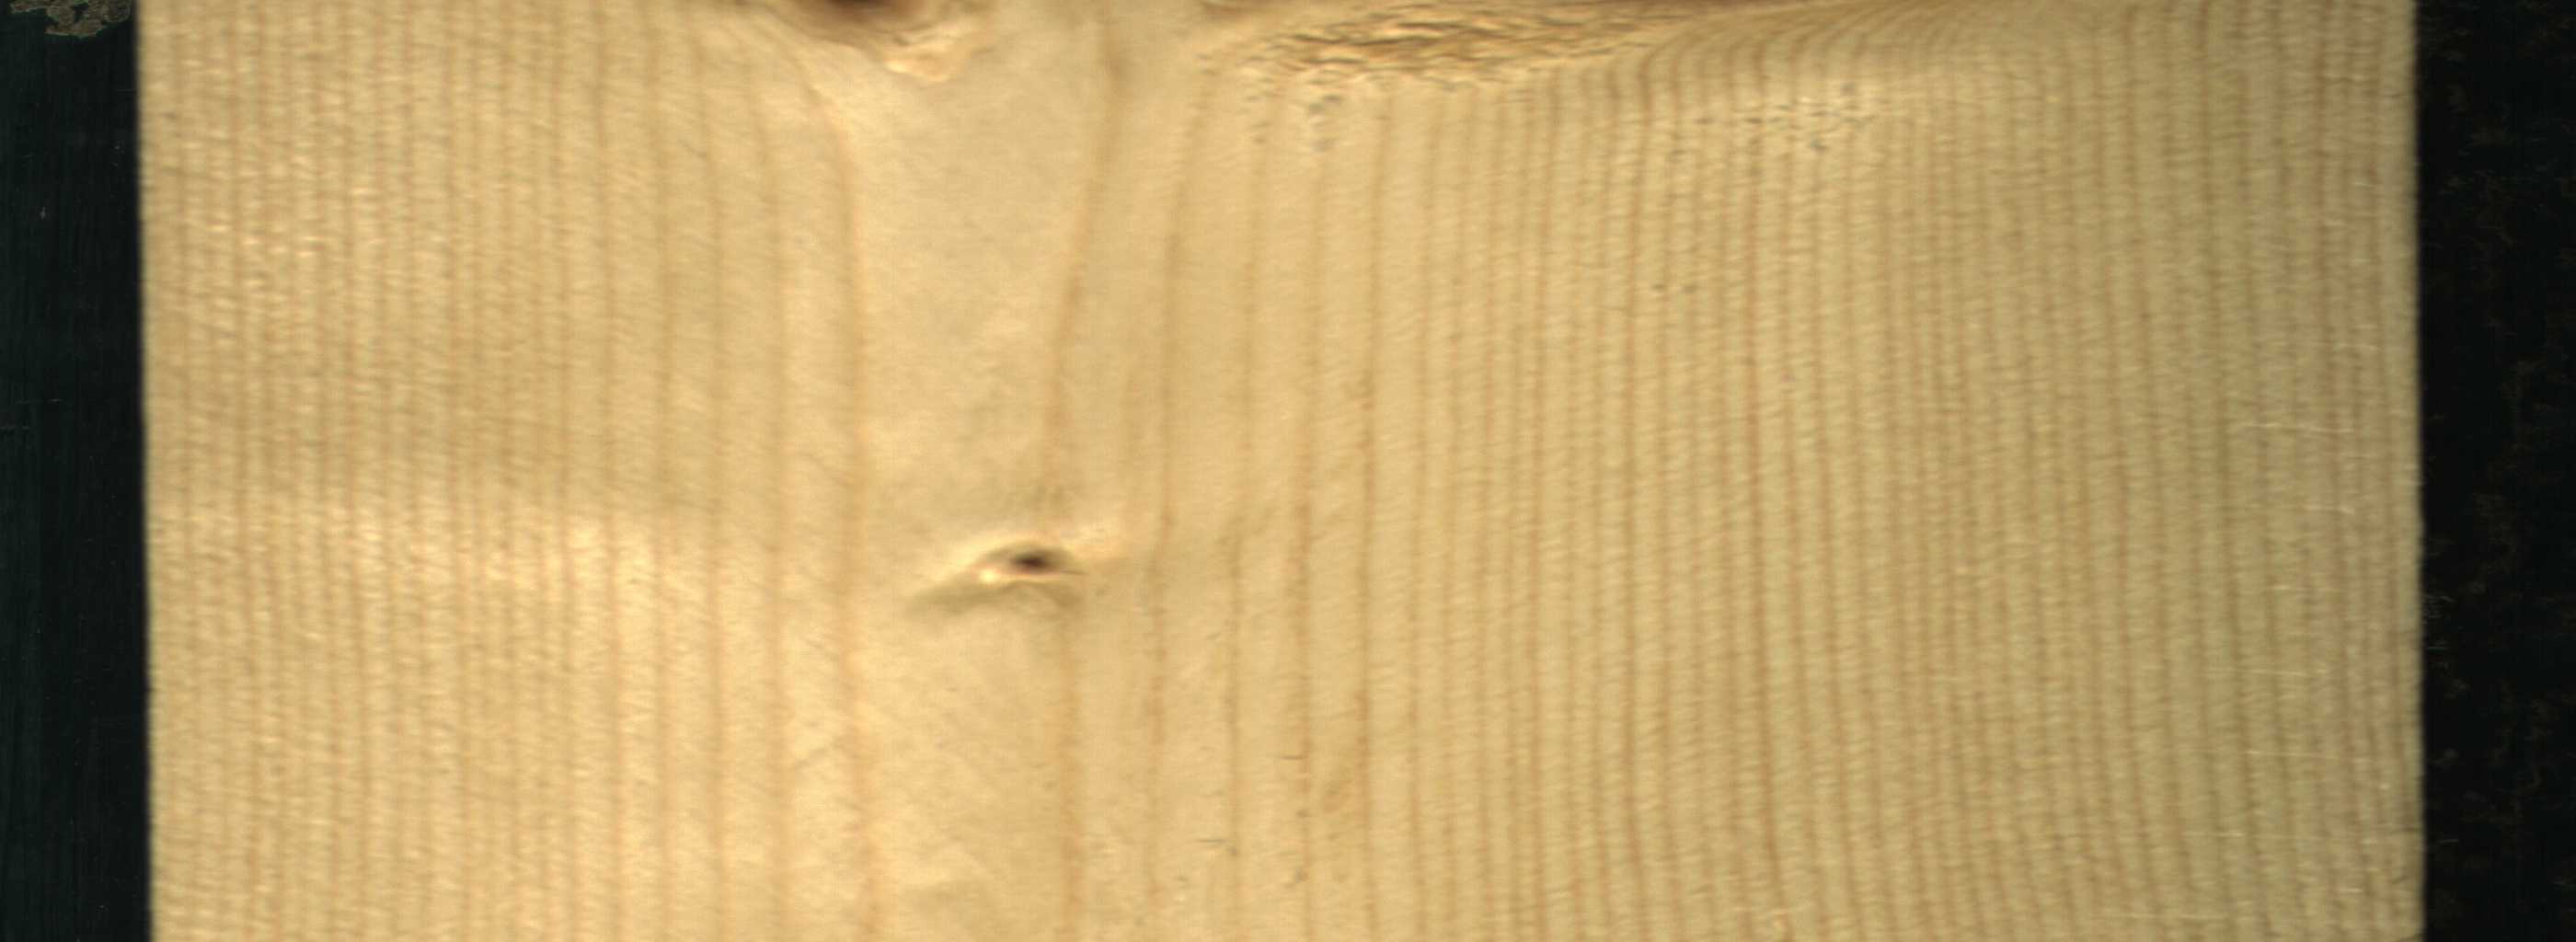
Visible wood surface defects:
Live_Knot
Live_Knot